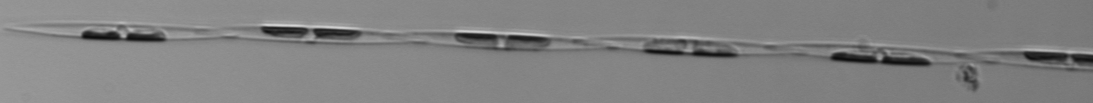
Label: Pseudo-nitzschia